Field crop: maize
Growth stage: 2
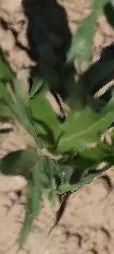
Species: maize